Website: lowes
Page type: payment
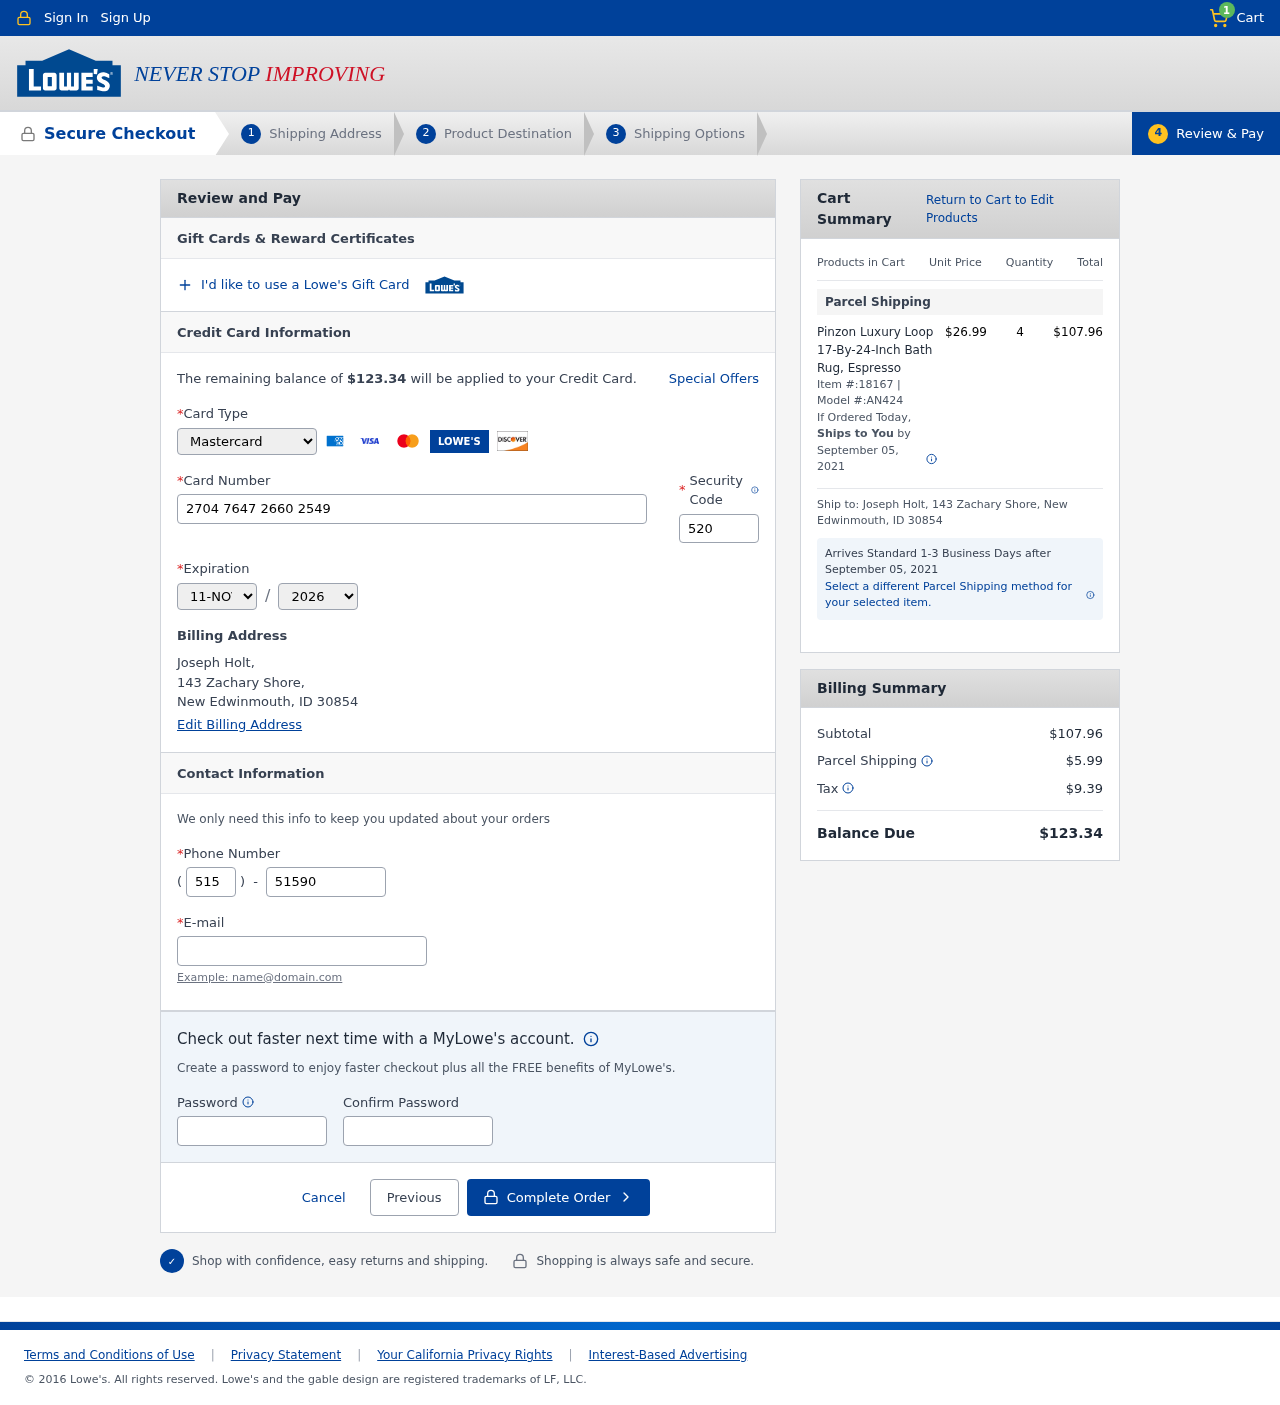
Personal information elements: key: PII_CARD_CVV
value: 520
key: PII_CARD_EXPIRY_MONTH
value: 11
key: PII_CARD_EXPIRY_YEAR
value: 26
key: PII_CARD_NUMBER
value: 2704 7647 2660 2549
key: PII_CARD_TYPE
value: Mastercard
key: PII_CITY_STATE_ZIP
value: New Edwinmouth, ID 30854
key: PII_EMAIL
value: josephholt@hotmail.com
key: PII_FULLNAME
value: Joseph Holt,
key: PII_PHONE
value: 5159004791
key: PII_PHONE_AREA
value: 515
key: PII_STREET
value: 143 Zachary Shore
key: PII_STREET
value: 143 Zachary Shore,
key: PII_FULLNAME2
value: Joseph Holt
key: PII_CITY
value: New Edwinmouth
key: PII_STATE_ABBR
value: ID
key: PII_POSTCODE
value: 30854
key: PII_POSTCODE_FULL
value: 30854
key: PII_CITY_STATE
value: New Edwinmouth, ID
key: PII_POSTCODE_NUMERIC
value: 30854
Product elements: key: PRODUCT1_NAME
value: Pinzon Luxury Loop 17-By-24-Inch Bath Rug, Espresso
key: PRODUCT1_PRICE
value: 26.99
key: PRODUCT1_QUANTITY
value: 4
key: PRODUCT1_ITEM
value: Item #:18167
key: PRODUCT1_MODEL
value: Model #:AN424
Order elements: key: ORDER_NUM_ITEMS
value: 1
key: ORDER_TOTAL
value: $123.34
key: ORDER_SHIPPING_DATE
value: September 05, 2021
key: ORDER_SUBTOTAL
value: $107.96
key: ORDER_SHIPPING_DATE2
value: September 05, 2021
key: ORDER_SHIPPING_COST
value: $5.99
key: ORDER_TAX
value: $9.39